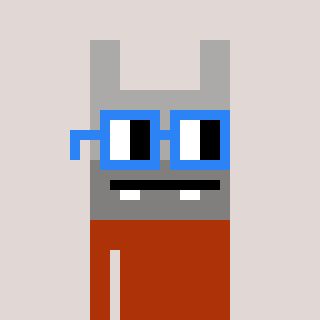
a pixel art character with square blue glasses, a rabbit-shaped head and a hotbrown-colored body on a warm background